Question: I have an input field that has a gradient border, but the text inside is too close to it.
And I have already tried 'padding-left', but that made the border on the left bigger, and the text was still close to the border.
The picture of the input field:

'''
.inputfield {
margin-top: 5px;
-moz-appearance: none;
outline:0;
width: 170px;
height: 40px;
font-family: 'Montserrat', sans-serif;
color: white;
position: relative;
padding: 5px;
background-color: rgb(11, 15, 31);
border: solid 0.5px transparent;
border-radius: 80px;
background-image: linear-gradient(rgb(11, 15, 31), rgb(11, 15, 31)), radial-gradient(circle at top
left, rgb(76, 133, 242),rgb(144, 104, 235));
background-origin: border-box;
background-clip: content-box, border-box;
}
'''
<URL>
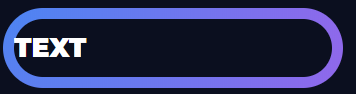
Answer: You could introduce a wrapper element around your 'input'. A quick example built into your existing code would look something like this:
'''
.input-wrapper {
width: 170px;
height: 40px;
padding: 5px;
border-radius: 80px;
background-image: linear-gradient(rgb(11, 15, 31), rgb(11, 15, 31)), radial-gradient(circle at top
left, rgb(76, 133, 242),rgb(144, 104, 235));
background-clip: content-box, border-box;
display: flex;
align-items: center;
}
.input-field {
outline: 0;
background-color: transparent;
color: white;
border: none;
width: 100%;
margin: 0 10px;
font-size: 16px;
}
'''
'''
<div class="input-wrapper">
<input class="input-field" value="TEXT">
</div>
'''